Field crop: maize
Growth stage: 1
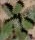
Species: chenopodium